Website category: camera
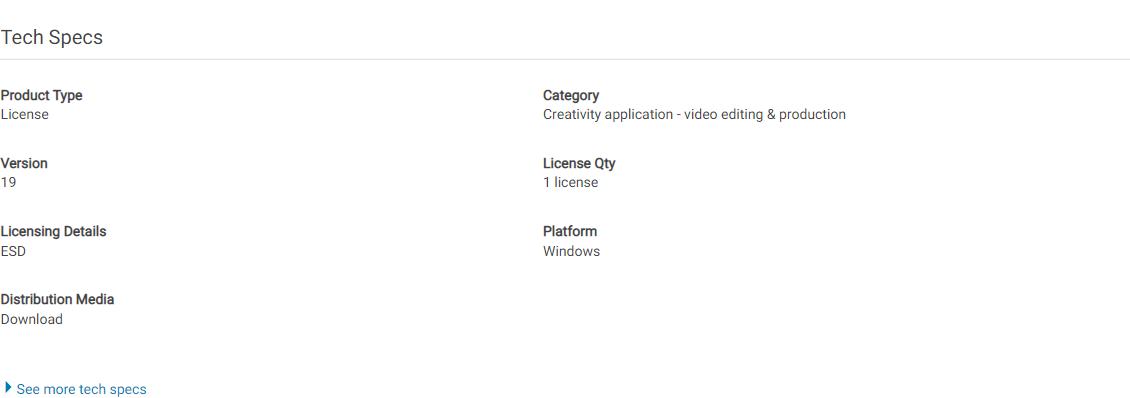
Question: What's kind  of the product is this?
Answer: License

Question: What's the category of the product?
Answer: License

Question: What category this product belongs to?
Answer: License

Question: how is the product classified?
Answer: License

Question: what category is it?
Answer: License

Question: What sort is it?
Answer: License

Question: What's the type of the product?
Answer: License